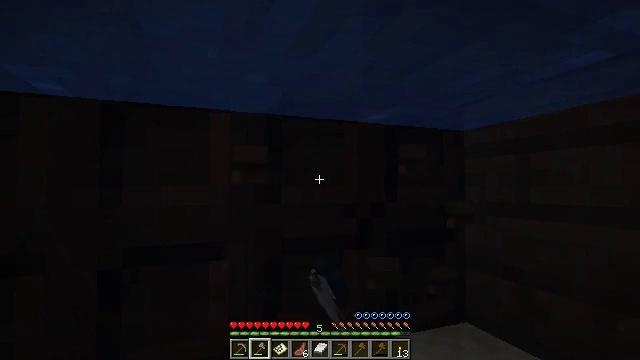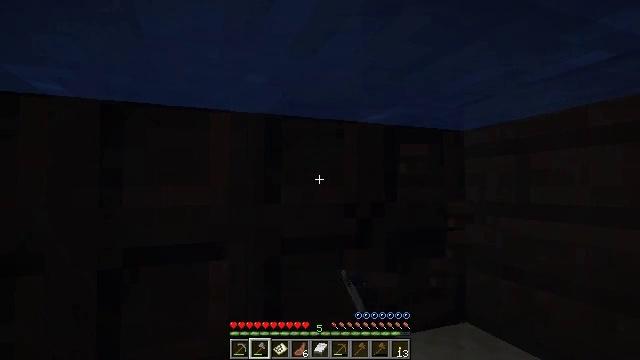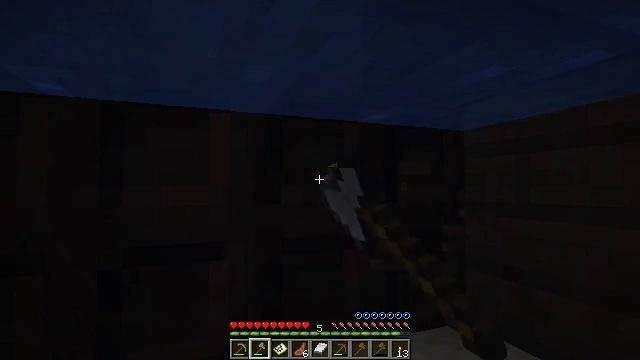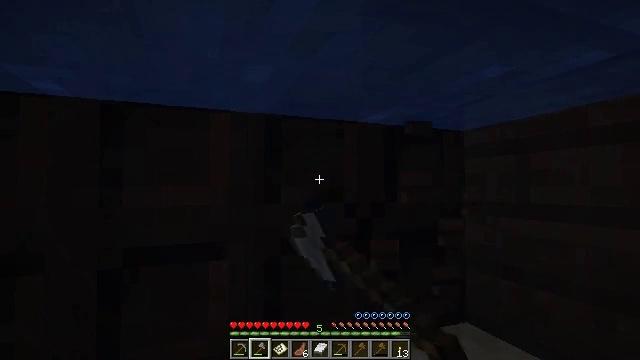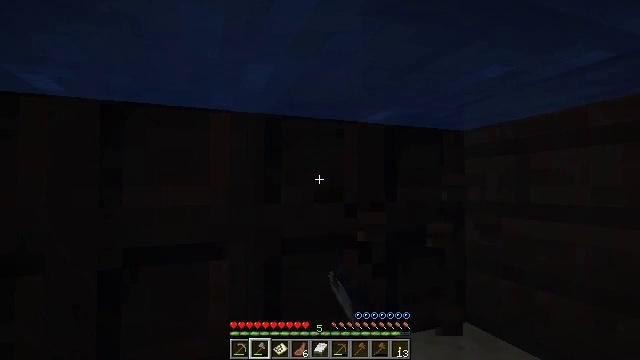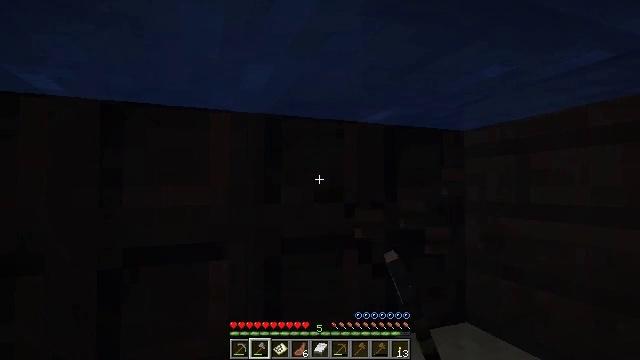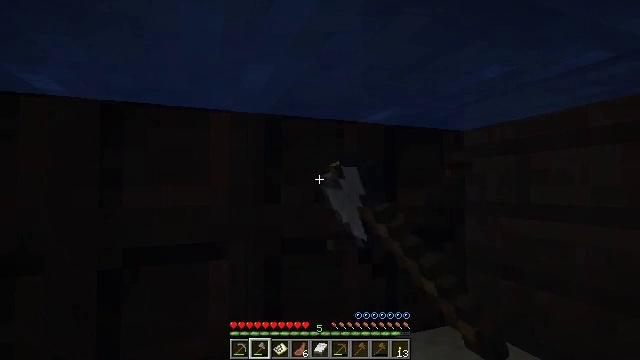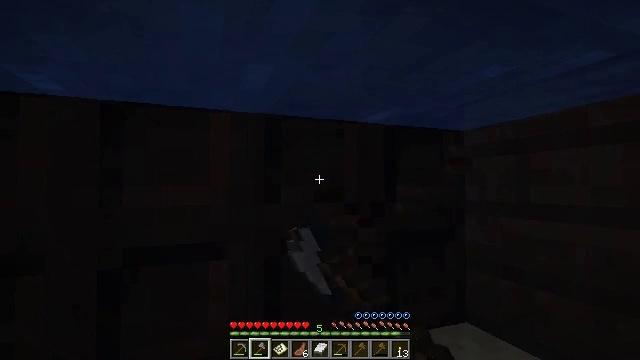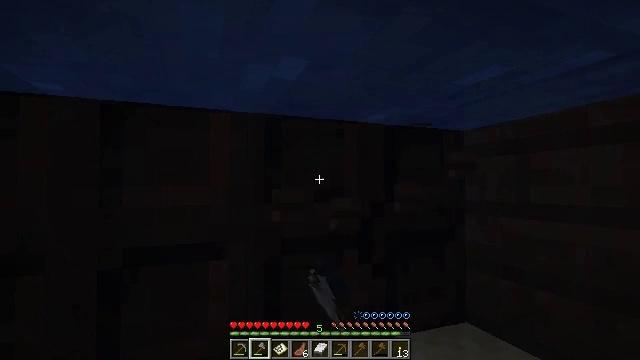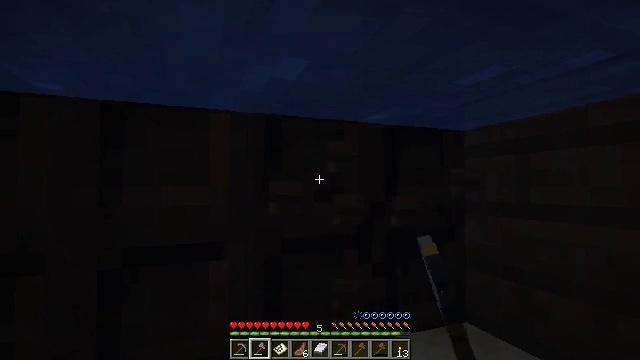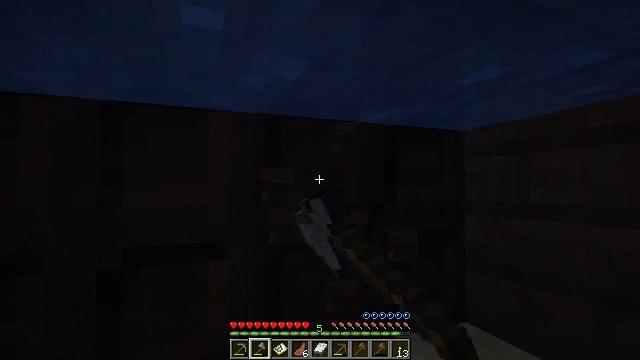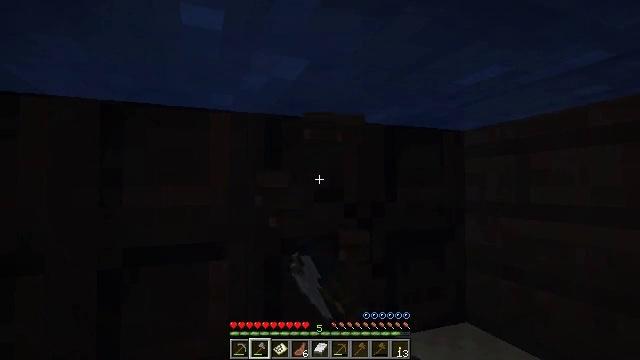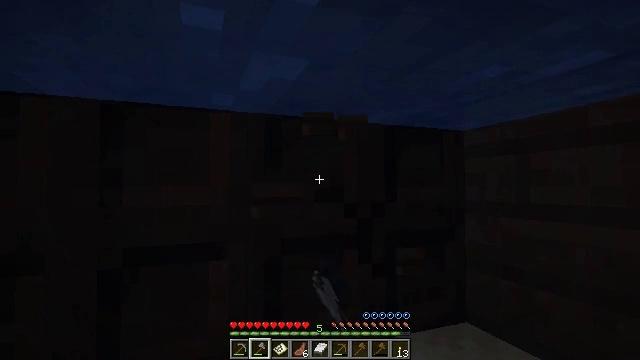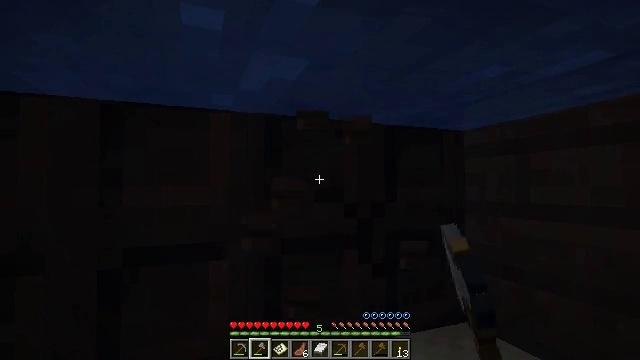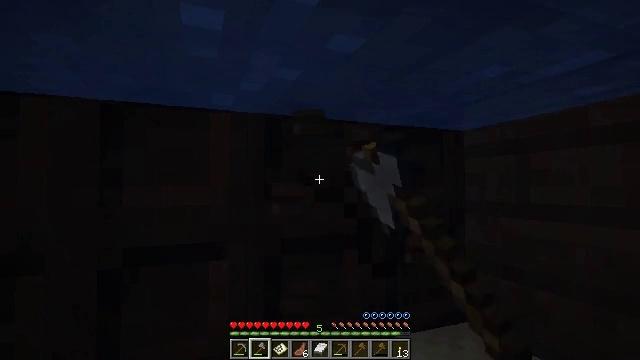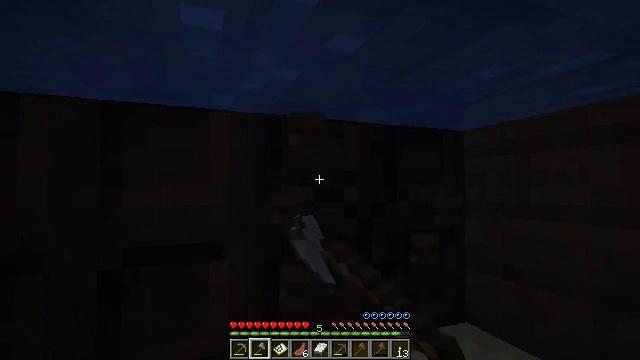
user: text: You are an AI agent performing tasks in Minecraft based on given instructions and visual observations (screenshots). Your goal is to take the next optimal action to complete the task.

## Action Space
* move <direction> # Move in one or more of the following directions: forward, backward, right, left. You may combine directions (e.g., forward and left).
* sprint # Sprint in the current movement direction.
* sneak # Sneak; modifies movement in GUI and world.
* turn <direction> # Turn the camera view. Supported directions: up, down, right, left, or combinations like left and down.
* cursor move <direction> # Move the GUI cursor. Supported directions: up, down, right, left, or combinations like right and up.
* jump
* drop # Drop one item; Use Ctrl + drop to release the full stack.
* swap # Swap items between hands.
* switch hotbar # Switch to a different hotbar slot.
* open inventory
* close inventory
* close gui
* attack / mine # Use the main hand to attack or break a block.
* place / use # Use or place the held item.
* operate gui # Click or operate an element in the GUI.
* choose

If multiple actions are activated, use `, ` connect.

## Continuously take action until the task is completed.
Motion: motion action
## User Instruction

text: Attack the dark oak trapdoor to remove it.
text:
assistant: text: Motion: attack / mine
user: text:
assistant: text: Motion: attack / mine
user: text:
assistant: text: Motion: attack / mine
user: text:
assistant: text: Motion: attack / mine
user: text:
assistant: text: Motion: attack / mine
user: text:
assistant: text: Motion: attack / mine
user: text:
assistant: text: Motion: attack / mine
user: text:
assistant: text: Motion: attack / mine
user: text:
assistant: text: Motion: attack / mine
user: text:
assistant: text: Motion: attack / mine
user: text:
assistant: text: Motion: attack / mine
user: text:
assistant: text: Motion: attack / mine
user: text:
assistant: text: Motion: attack / mine
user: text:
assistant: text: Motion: attack / mine
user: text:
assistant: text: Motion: attack / mine
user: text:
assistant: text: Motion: attack / mine
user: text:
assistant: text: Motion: attack / mine
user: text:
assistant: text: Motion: attack / mine
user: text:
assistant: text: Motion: attack / mine
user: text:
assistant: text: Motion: attack / mine
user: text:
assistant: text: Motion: attack / mine
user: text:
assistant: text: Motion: attack / mine
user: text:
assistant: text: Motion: attack / mine
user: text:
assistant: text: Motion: attack / mine
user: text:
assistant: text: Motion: attack / mine
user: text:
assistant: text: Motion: attack / mine
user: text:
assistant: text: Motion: attack / mine
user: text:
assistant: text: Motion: attack / mine
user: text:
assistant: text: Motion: attack / mine
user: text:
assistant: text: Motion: attack / mine